Question: I'm having a hard time figuring out how to dynamically position objects in a DetailView storyboard.
For starters, the app follows a traditional blog format, in which the MasterView is a UITableView (or UICollectionView) with multiple posts.
When the user taps on one of them, a segue leads to the DetailView.
Everything loads correctly, except for the positioning of the elements in the DetailView.
This is how it looks:

The top 'UIImageView' has fixed height so it does not overlap with the 'Post Text Label'.
However, 'Post Text Label' has variable height as some post texts are longer than others. This is taken care of by a category I am using that dynamically resizes it ('resizeToFit'). This all works great.
The problem now is that as the 'Post Text Label' grows vertically, I need the 'View - Byline' (green rectangle) to move downwards based on 'Post Text Label''s vertical size. And I just can't make it move downwards.
You can see that I placed all of the 'View - Byline' objects inside a View, so they move together by targeting only the 'View - Byline' to programmatically change position.
Do you know of any method I can use to accomplish this? Any pointers, tutorials or wisdom are greatly appreciated.
'''
#import <UIKit/UIKit.h>
@interface DetailViewController : UIViewController {
IBOutlet UIImageView *postThumbView;
IBOutlet UILabel *postTextLabel;
IBOutlet UIImageView *postAuthorPictureView;
IBOutlet UILabel *postAuthorNameLabel;
IBOutlet UILabel *postTimestampLabel;
IBOutlet UIScrollView *scroller;
IBOutlet UIView *postBylineView;
}
@property (strong, nonatomic) id detailItem;
@end
'''
'''
...
[postThumbView setImageWithURL:[NSURL URLWithString:postThumbUrl] placeholderImage:[UIImage imageNamed:@"default"]];
[postAuthorPictureView setImageWithURL:[NSURL URLWithString:authorPicture] placeholderImage:[UIImage imageNamed:@"default"]];
postTextLabel.text = postText;
postTextLabel.frame = CGRectMake(postTextLabel.frame.origin.x,
postThumbView.frame.origin.y + postThumbView.frame.size.height,
postTextLabel.frame.size.width,
postTextLabel.frame.size.height);
[postTextLabel resizeToFit];
postAuthorNameLabel.text = postAuthorName;
postTimestampLabel.text = postTimestamp;
'''
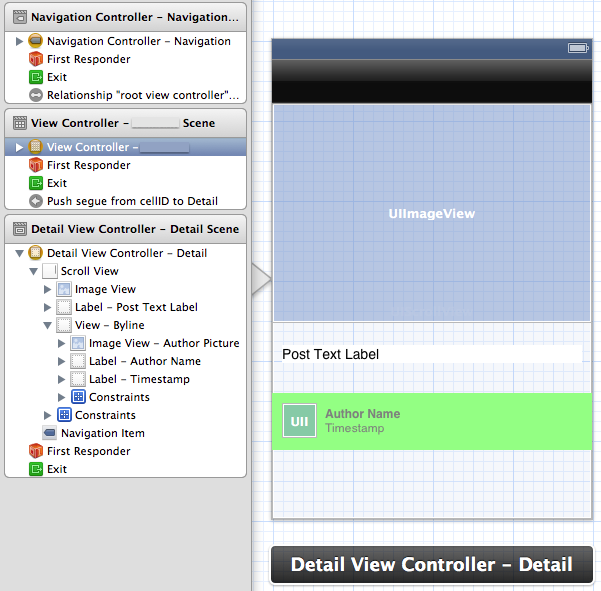
Answer: If you are targeting ios6, you should check out autolayout constraints. If not, can't you use the same approach you already did to reposition postTextLabel. So for postByLine, position it relative to the bottom of post textLabel.
'''
postByLine.frame = CGRectMake(postByLine.frame.origin.x,
postTextLabel.frame.origin.y + postTextLabel.frame.size.height,
postByLine.frame.size.width,
postByLine.frame.size.height);
'''